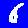
Digit: 6